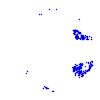
Particle: kaon